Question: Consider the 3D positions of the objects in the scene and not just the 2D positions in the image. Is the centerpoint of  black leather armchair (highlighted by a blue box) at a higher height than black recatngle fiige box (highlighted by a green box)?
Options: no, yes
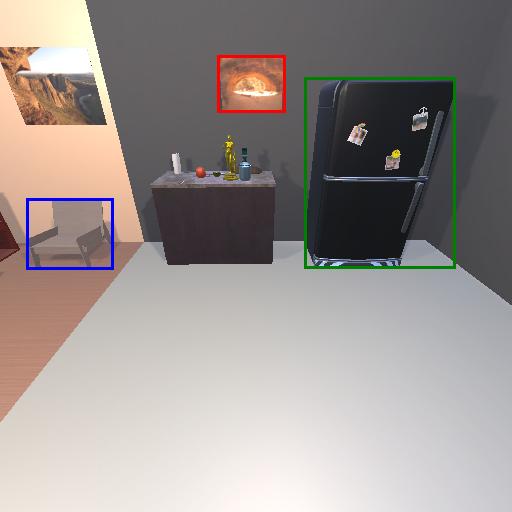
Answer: no